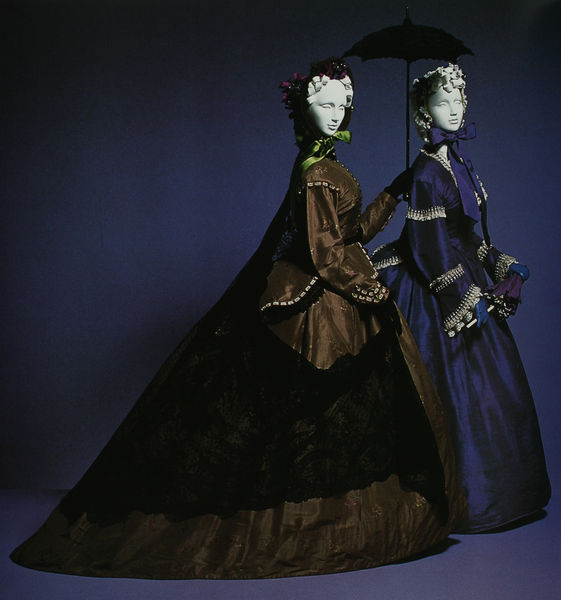
Titel: Tageskleider
Standort: Kyoto (Japan)
Institution: Kyoto Costume Institute
Schlagwörter: blau, kopf, schatten, umhang, weiß, frauen, grün, ocker, stadt, braun, damen, elegant, frau, grau, handschuhe, hut, hüte, kleid, kleider, kopfbedeckungen, köpfe, licht, profil, schwarz, dame, rot, schirm, schleier, sonnenschirm, tuch, haube, mode, muster, rock, schleife, gesichter, hemd, falten, kleidung, lang, samt, spitze, trauer, weit, ärmel, bild, bestickt, kostüm, stickerei, stoff, saum, spitzen, schleifen, locke, locken, seide, kopfbedeckung, schleppe, japan, leiste, zwei, röcke, schleppen, violett, oliv, spazieren, figuren, bordüre, spitz, zwei frauen, glanz, rüschen, knöpfe, abendkleider, satin, foto, fotografie, schimmer, porzellan, schnitt, städtisch, manschetten, hauben, kleiderpuppen, modelle, puppe, puppen, tageskleid, reif, seife, gewebe, textil, reifrock, eleganz, kapuze, olivgrün, lange kleider, rücke, prachtvoll, reifröcke, kapuzen, figurine, kyoto, kleiderpuppe, chiffon, blauer hintergrund, litze, mannequin, tageskleider, mannequins, schitm, blauer hintergund